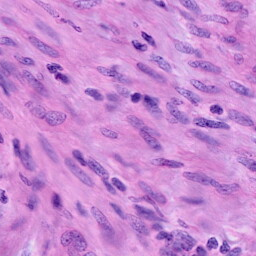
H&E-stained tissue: Cervix